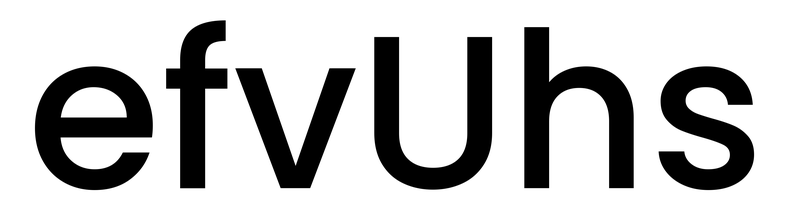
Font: Poppins-Medium